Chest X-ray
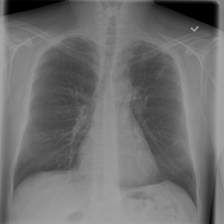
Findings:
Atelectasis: negative
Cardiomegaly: negative
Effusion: negative
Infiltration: negative
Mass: negative
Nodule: negative
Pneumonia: negative
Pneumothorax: negative
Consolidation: negative
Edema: negative
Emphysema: negative
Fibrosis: negative
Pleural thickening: negative
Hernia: negative